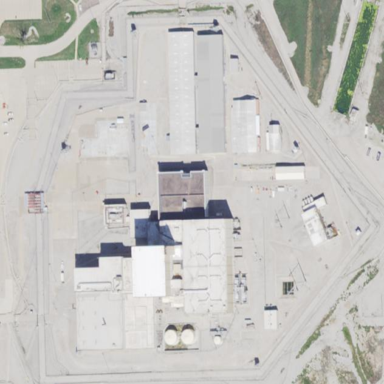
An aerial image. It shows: Industrial area with nuclear power plant as the source of energy.